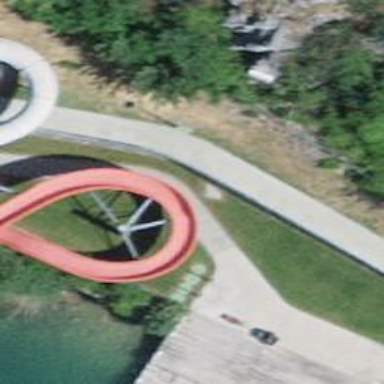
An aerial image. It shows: Water slide attraction.